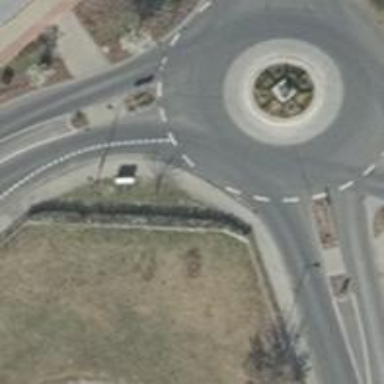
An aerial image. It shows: Secondary road with asphalt surface leading to roundabout.